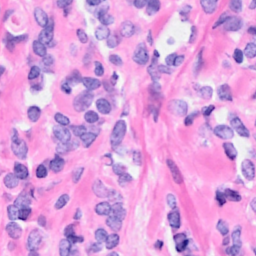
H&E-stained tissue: Breast